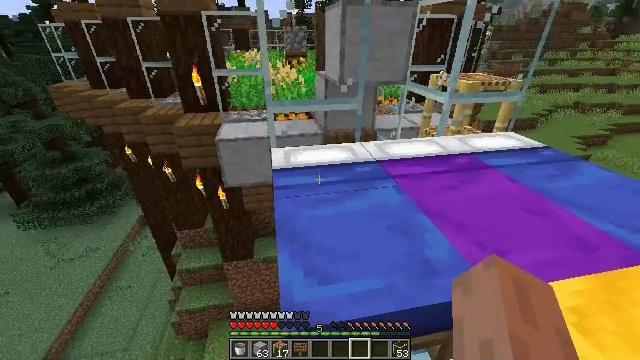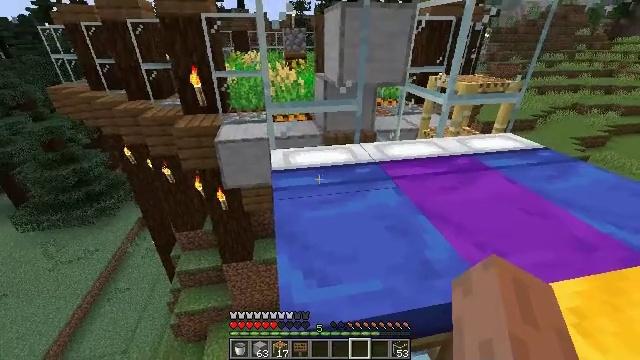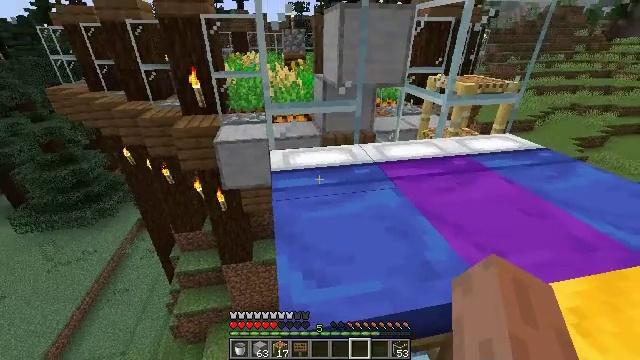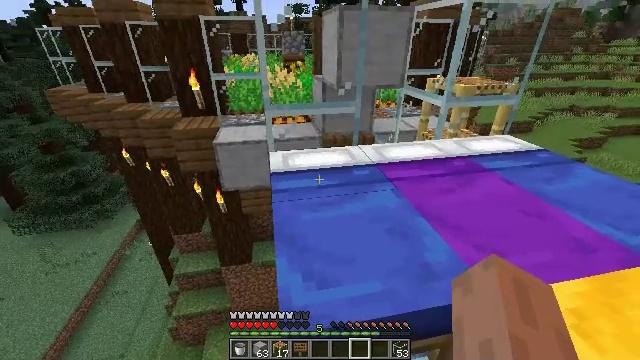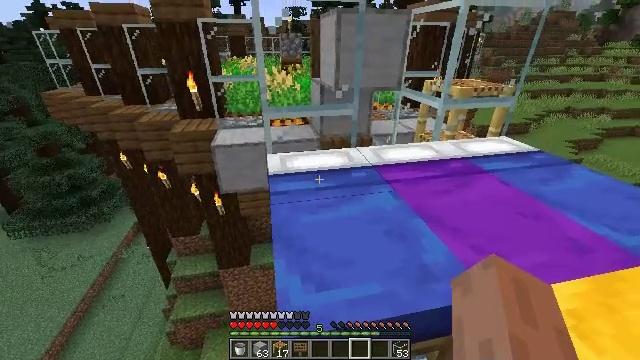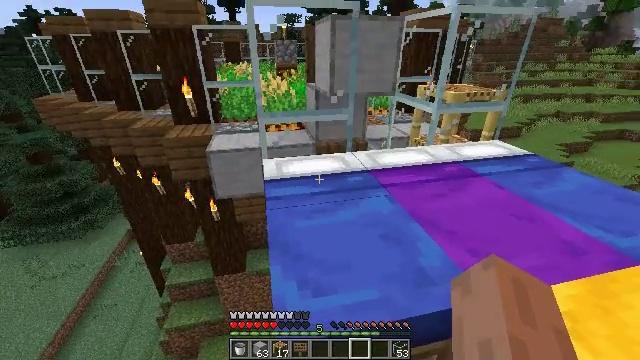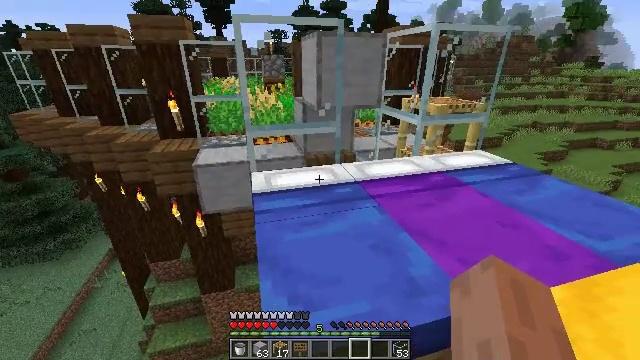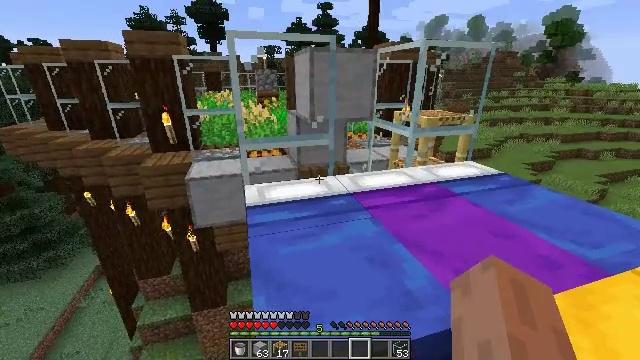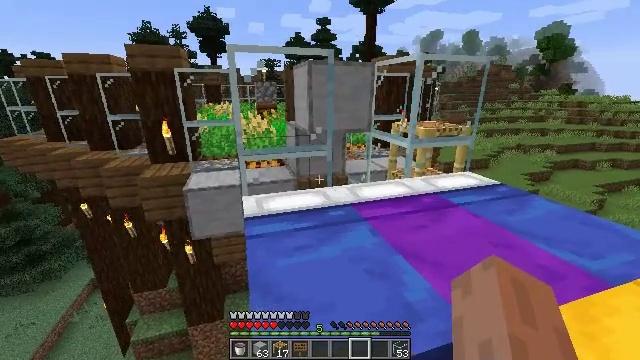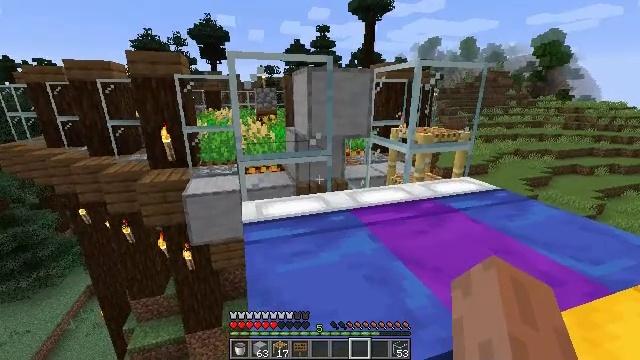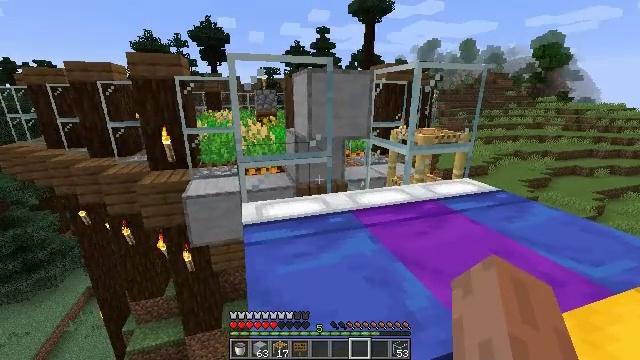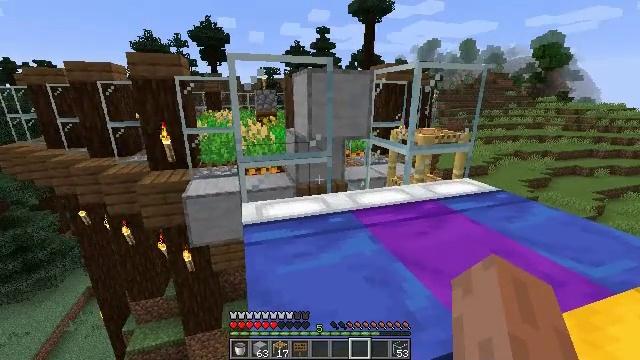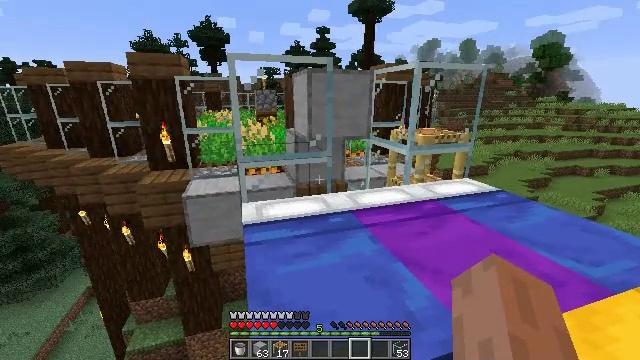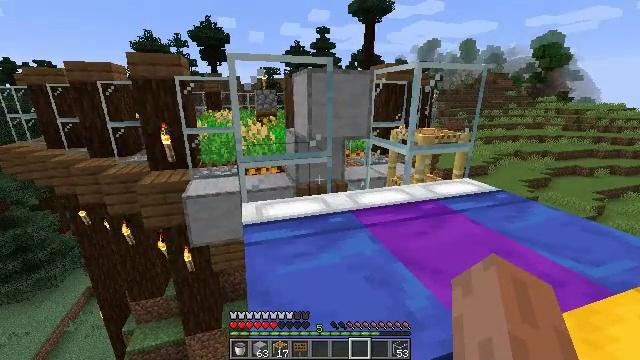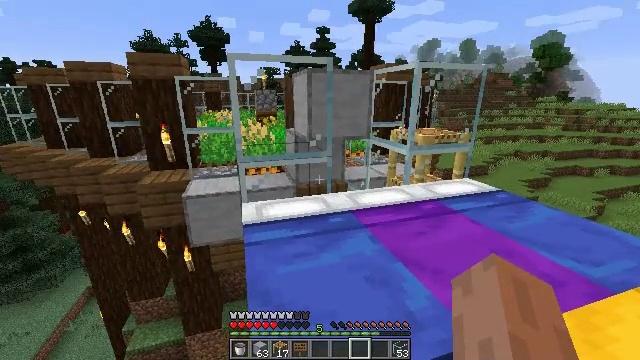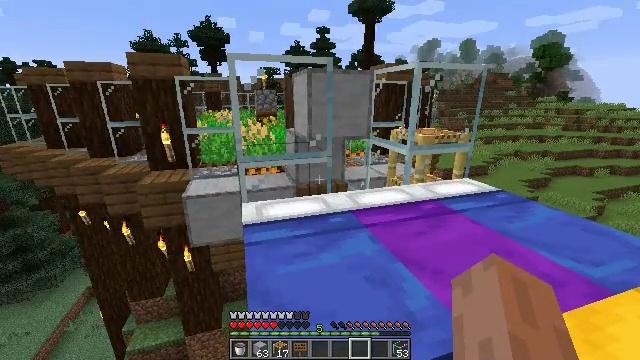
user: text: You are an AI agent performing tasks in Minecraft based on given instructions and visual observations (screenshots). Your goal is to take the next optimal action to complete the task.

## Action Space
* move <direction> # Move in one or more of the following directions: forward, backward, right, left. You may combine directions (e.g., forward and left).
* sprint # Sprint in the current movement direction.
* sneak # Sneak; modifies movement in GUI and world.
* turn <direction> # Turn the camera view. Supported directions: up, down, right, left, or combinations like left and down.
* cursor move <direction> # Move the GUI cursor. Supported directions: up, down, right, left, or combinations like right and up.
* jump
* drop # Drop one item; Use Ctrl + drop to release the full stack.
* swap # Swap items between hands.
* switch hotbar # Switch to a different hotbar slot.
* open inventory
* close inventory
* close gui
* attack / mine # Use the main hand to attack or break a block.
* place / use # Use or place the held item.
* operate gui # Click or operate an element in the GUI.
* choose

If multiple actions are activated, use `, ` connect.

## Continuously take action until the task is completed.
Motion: motion action
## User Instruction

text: Mine the smooth stone.
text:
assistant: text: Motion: no_op
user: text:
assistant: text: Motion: no_op
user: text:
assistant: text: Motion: no_op
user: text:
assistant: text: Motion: no_op
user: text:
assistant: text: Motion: turn right and up
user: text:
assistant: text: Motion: turn right and up
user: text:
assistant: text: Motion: turn right and up
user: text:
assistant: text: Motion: turn up
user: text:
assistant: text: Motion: turn up
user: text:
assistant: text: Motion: no_op
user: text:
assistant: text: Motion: no_op
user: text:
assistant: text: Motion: no_op
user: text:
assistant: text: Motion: no_op
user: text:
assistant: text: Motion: no_op
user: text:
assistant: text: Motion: no_op
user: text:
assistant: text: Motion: no_op
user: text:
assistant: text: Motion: no_op
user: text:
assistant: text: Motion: turn right
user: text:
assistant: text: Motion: turn right and down
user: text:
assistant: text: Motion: turn right and down
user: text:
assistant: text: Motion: turn right and down
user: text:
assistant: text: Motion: turn right
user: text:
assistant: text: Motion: turn right
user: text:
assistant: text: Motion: turn right
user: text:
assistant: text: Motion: turn right
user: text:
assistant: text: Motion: turn right
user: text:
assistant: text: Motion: turn right
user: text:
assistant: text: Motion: turn right
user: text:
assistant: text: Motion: turn right
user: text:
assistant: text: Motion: turn right